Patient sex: M
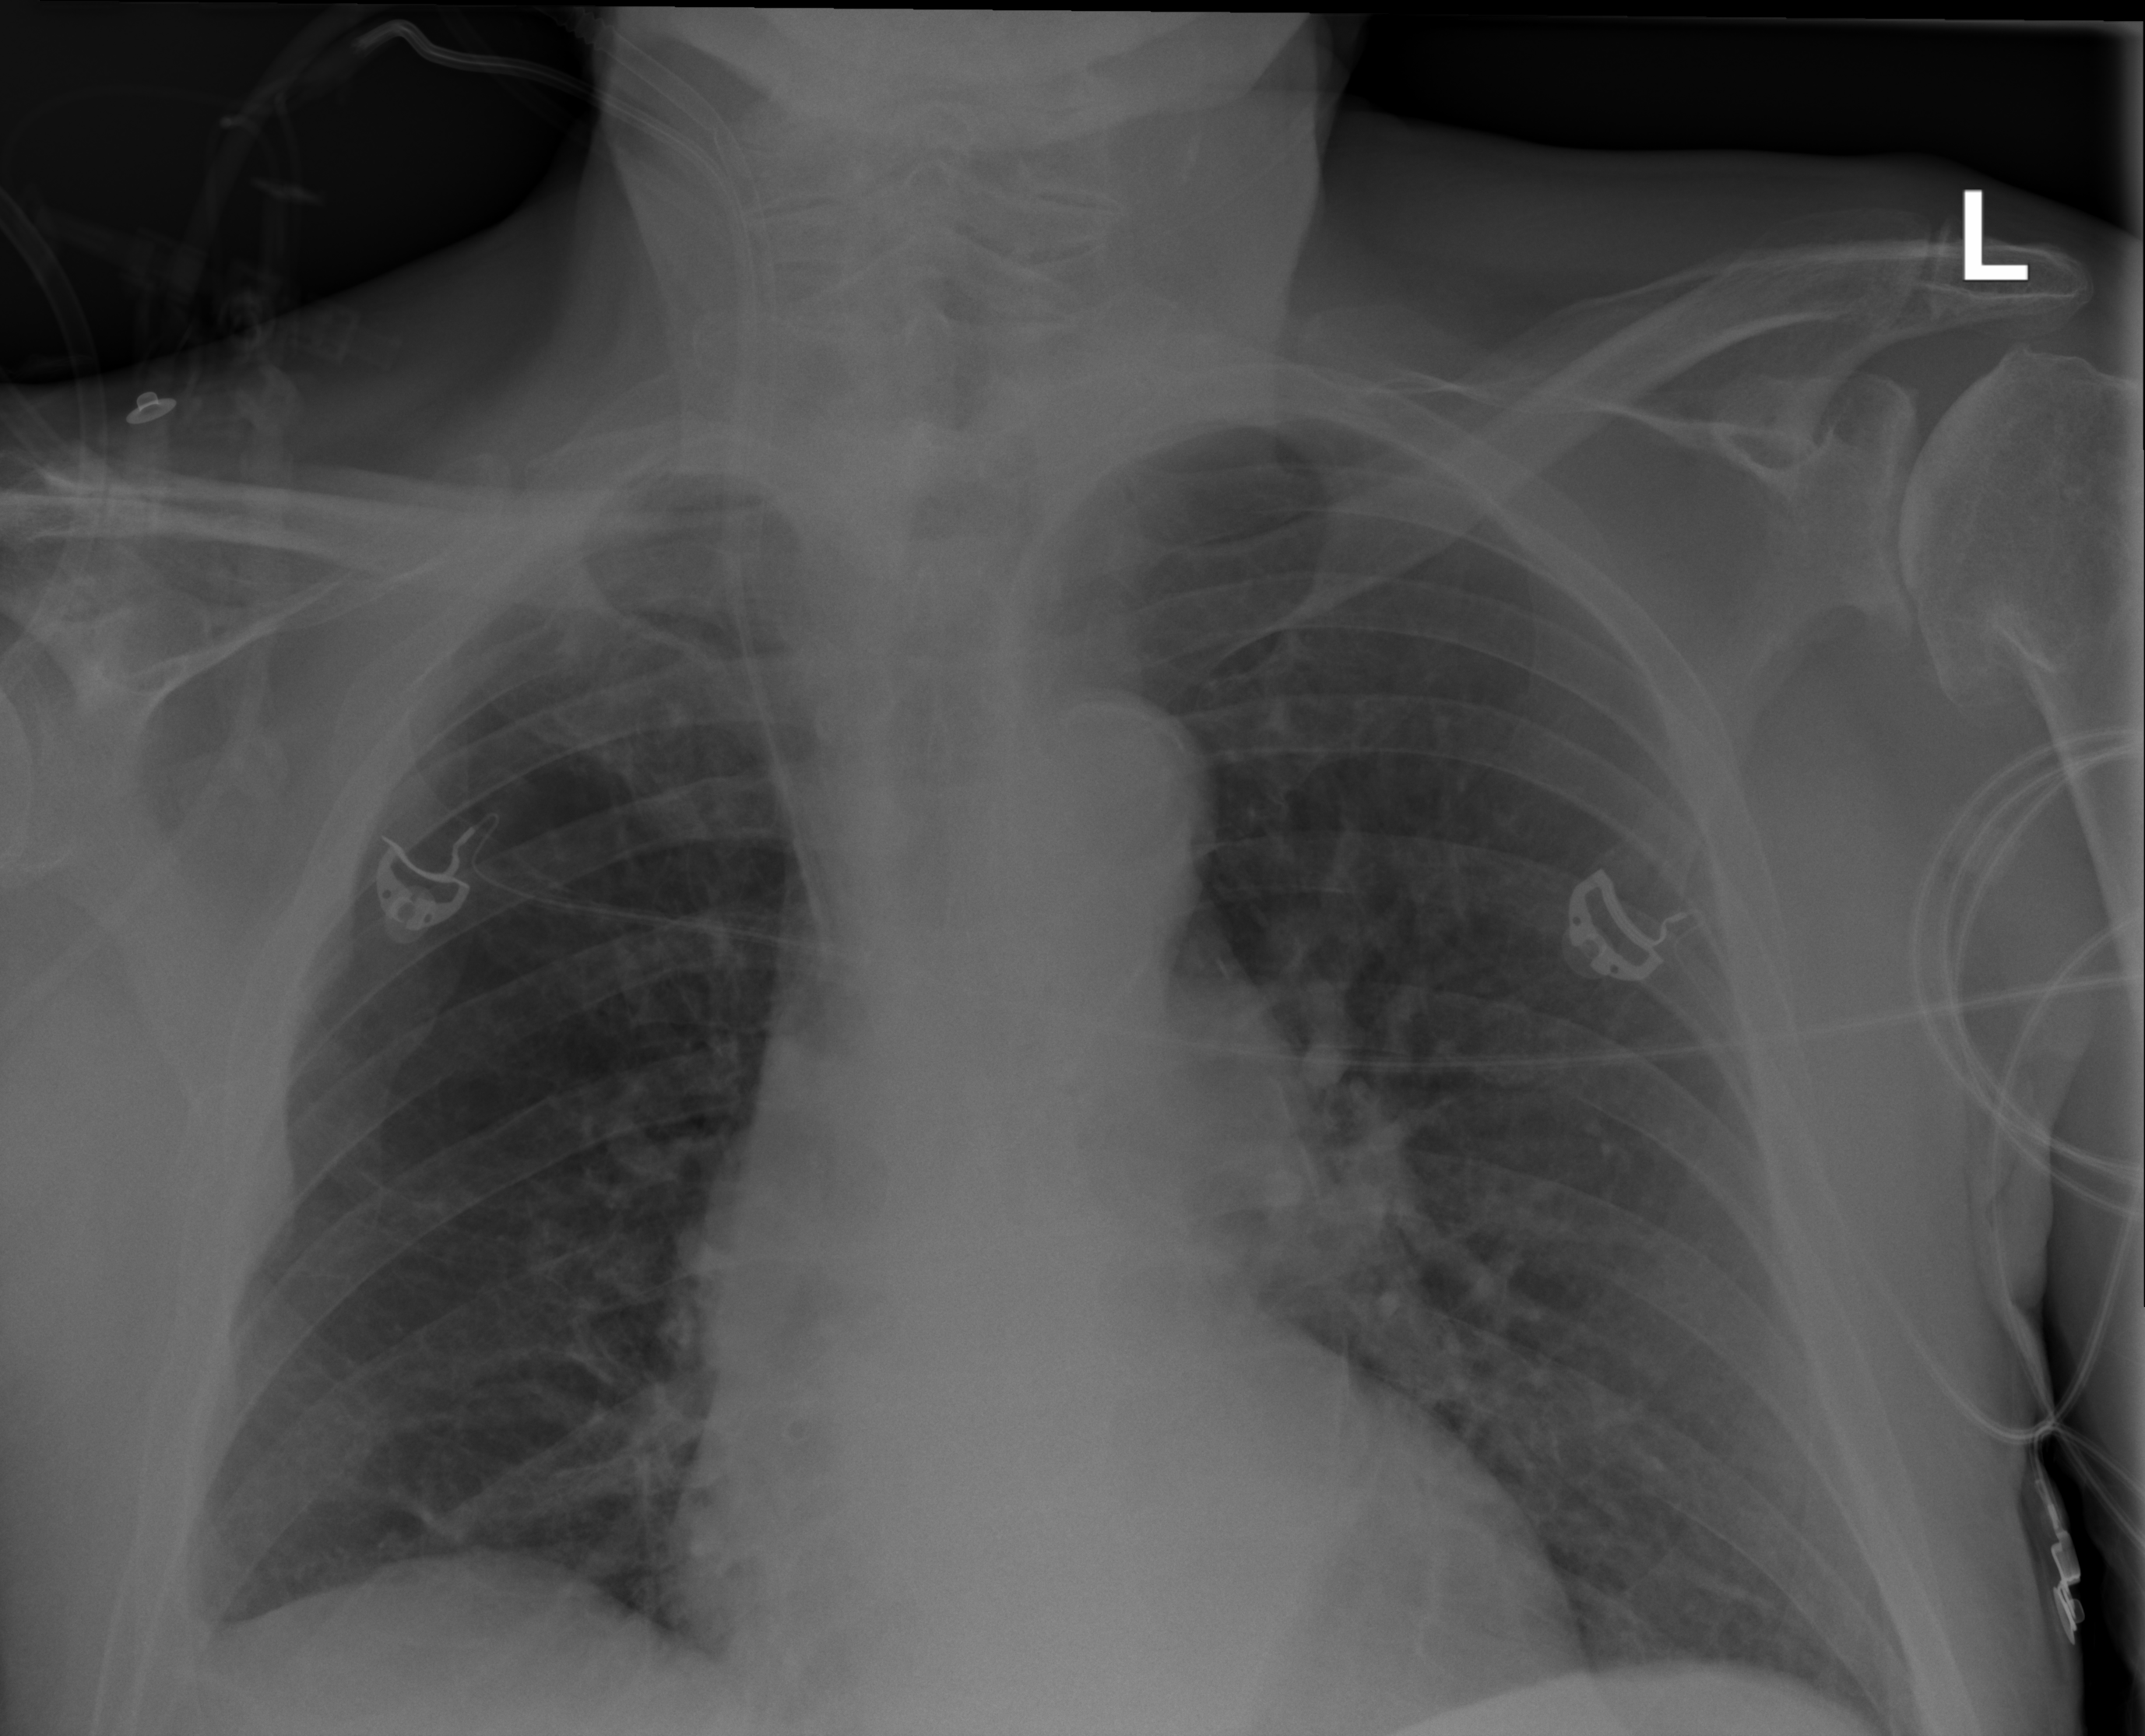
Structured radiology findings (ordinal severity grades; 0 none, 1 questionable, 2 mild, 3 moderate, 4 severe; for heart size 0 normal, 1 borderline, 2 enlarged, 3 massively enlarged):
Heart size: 1
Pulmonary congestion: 0
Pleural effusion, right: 2
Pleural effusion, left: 0
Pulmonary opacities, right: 0
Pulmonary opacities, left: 0
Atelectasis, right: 2
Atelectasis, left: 0